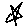
Label: star